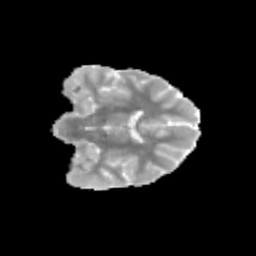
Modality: MD
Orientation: coronal
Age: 13
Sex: female
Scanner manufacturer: siemens
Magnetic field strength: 3 T
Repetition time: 3.8 s
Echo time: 0.07 s